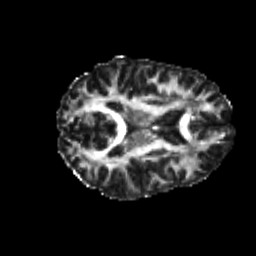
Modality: FA
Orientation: axial
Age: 23
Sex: female
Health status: healthy
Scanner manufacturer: philips
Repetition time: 7.391 s
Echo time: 0.08599 s